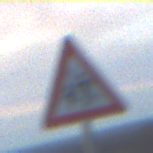
Verkehrszeichen: KinderRechts
Umgebung: Outdoor, Nature
Tageszeit: SunriseSunset
Wetter: PartlyCloudy
Licht: Natural
Jahreszeit: NotSpecified
Kontrast: LowContrast